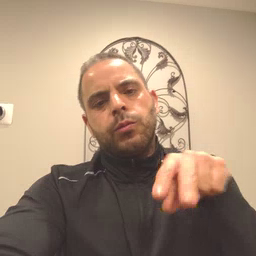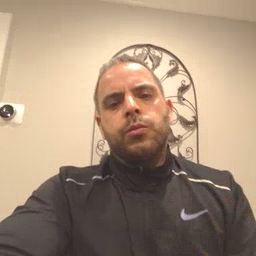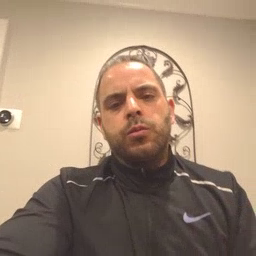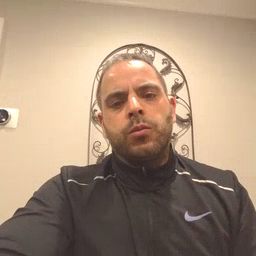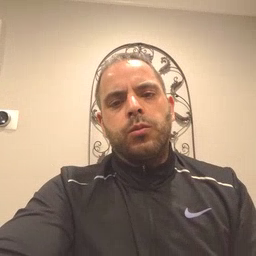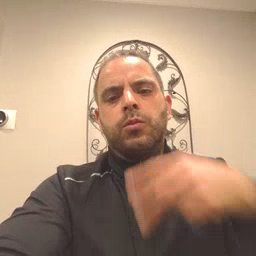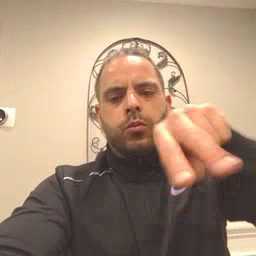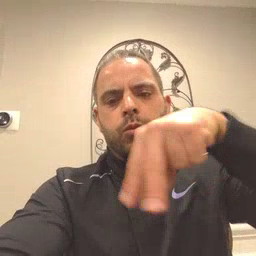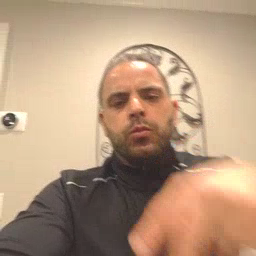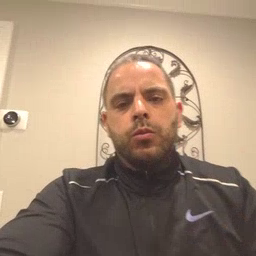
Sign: dance